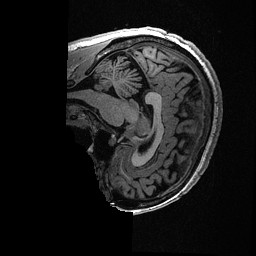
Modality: T1w
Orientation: sagittal
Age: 28
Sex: female
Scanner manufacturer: ge
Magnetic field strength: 3 T
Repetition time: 0.006952 s
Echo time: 0.00292 s